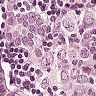
Metastatic tissue present: yes